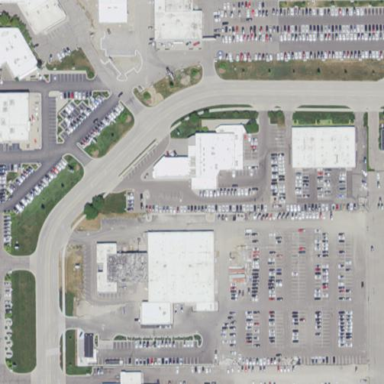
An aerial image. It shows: Parking area.